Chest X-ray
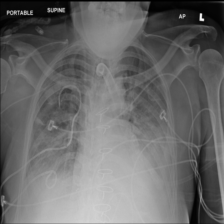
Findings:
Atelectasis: negative
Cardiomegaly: negative
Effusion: positive
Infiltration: negative
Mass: negative
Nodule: negative
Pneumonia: negative
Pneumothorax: negative
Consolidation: negative
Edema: negative
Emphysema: negative
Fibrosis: negative
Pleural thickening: negative
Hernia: negative